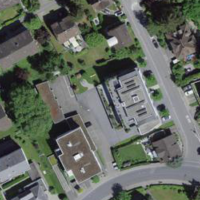
EUNIS habitat code: 54
Species observed at this site:
Bellis perennis